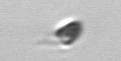
Label: Pyramimonas